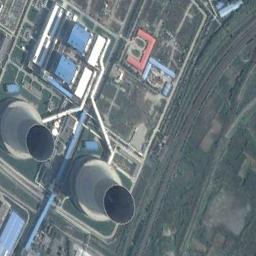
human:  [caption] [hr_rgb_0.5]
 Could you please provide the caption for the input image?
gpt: The thermal power station is on the grass next to some buildings .

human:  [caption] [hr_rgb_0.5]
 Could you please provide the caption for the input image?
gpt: In the thermal power station there are neatly planned plants, Equipment and good greening, and there are two cooling towers .

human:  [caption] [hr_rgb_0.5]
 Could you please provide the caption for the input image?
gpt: There is a thermal power station and a house in the open space by the road .

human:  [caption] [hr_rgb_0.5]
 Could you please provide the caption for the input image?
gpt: There are many buildings of different shapes next to the thermal power station .

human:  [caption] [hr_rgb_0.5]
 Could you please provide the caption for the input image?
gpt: There are two chimneys and some green lawns on the thermal power station .